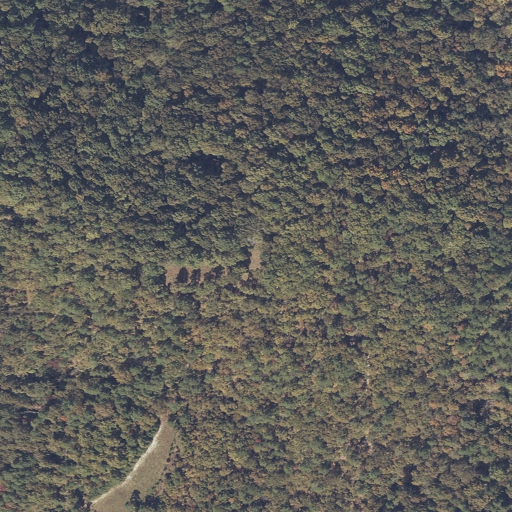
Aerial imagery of mountain in Alabama named Casey Hill containing deciduous forest and mixed forest